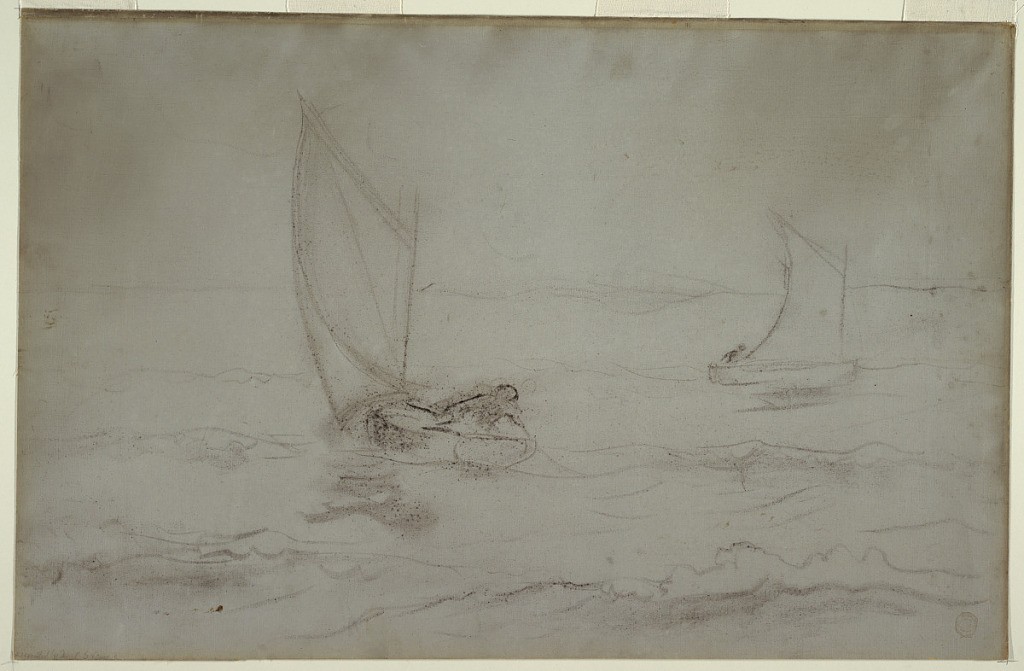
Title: Two Sloops Sailing
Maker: Winslow Homer, American, 1836–1910
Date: ca. 1890
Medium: Charcoal on canvas
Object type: Drawing
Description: Horizontal slight drawing, with indication of billows in foreground, left cener, and a sloop sails obliquely to left, while beyond, at right, a smaller sloop sails to the right.